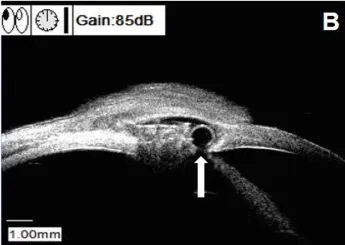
Clinical characteristics of a patient with iris incarceration (patient 10 in Supplemental Table 1). (B) UBM examination identified iris incarceration (white arrow).
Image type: radiology (mri)